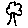
Label: tree